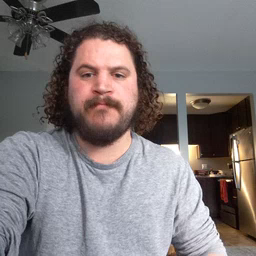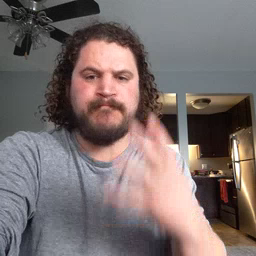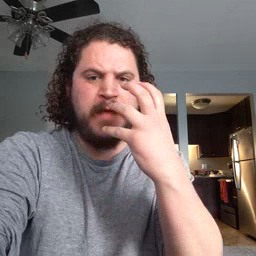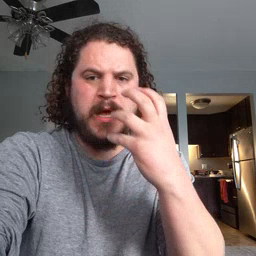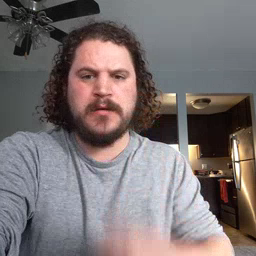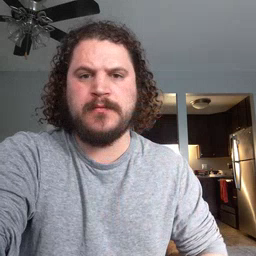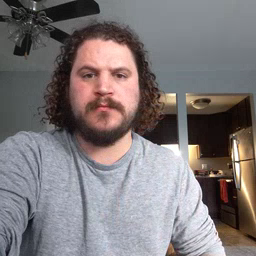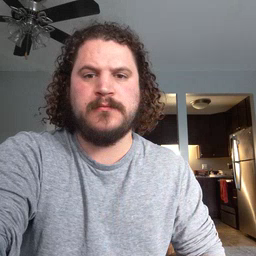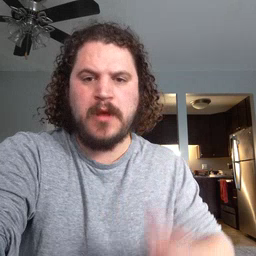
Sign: mad